Question: I've added this twitter widged to one of the site's i manage and for some reason, in every browser but firefox it looks good but in firefox this happens

bam it jump to the side for no reason i solved this by putting overflow:hidden; to the class textwidget
but then everything is gone in the rest of the browsers?
could anyone help me find a solution for this.
All help is very much appreciated
p.s. the site can be found here
<URL>
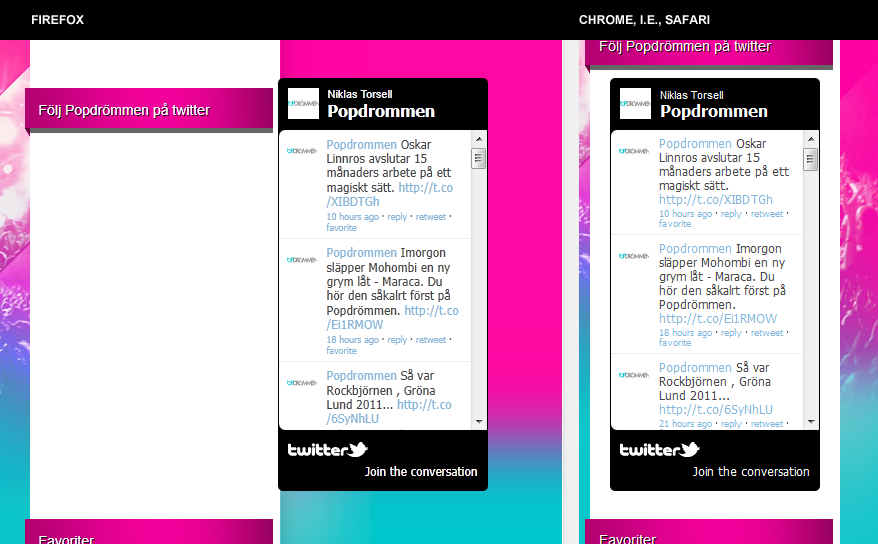
Answer: After successfully defeating your popup window, I have come to a conclusion that something like this should help you:
'''
.textwidget {
clear: both;
}
'''